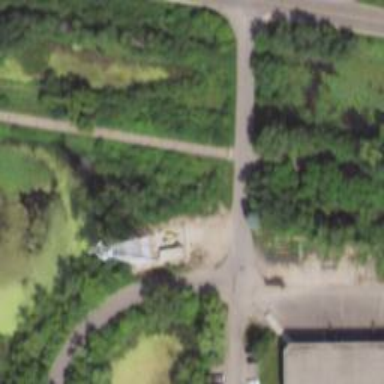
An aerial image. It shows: Mast tower used for communication.